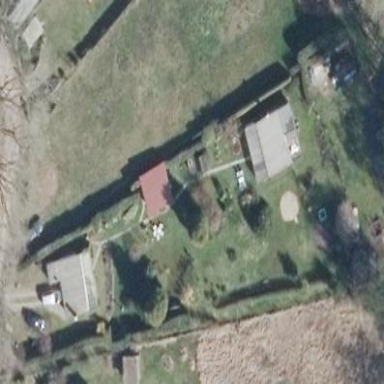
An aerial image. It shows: Garden surrounded by fence in allotments area.